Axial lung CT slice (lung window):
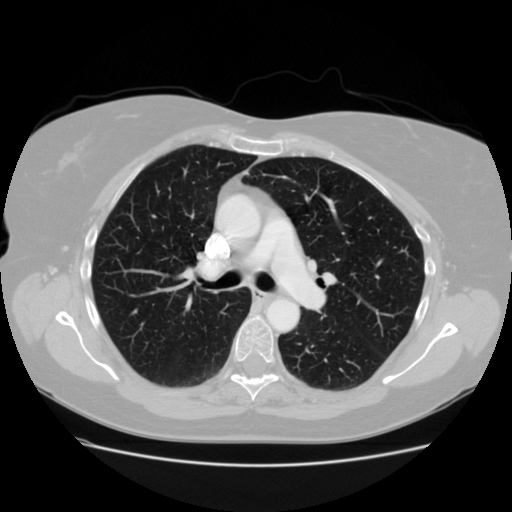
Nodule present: no